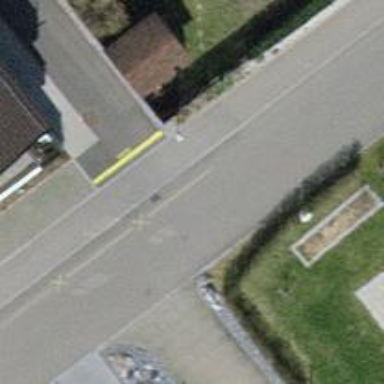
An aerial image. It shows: Residential road with asphalt surface and sidewalk on the left side.